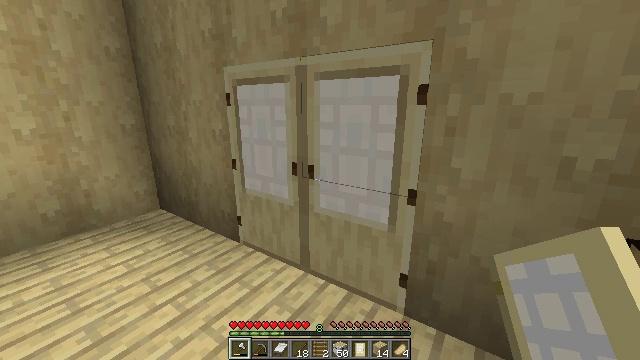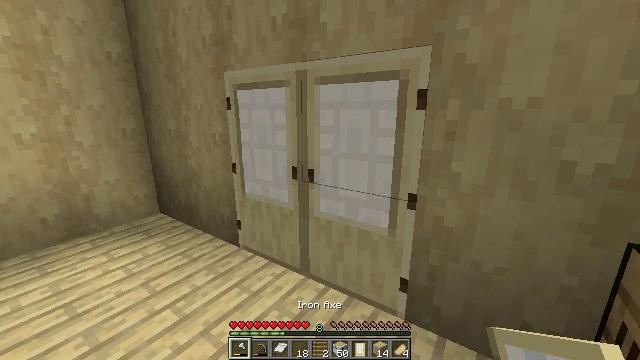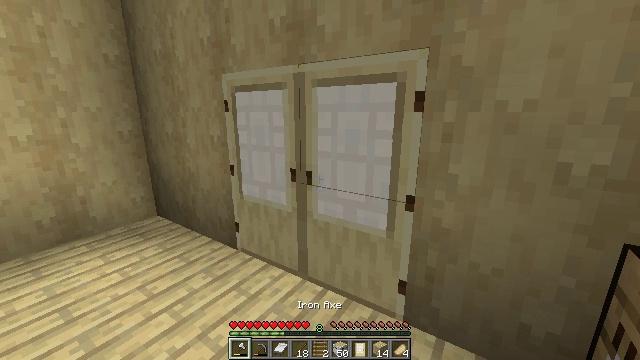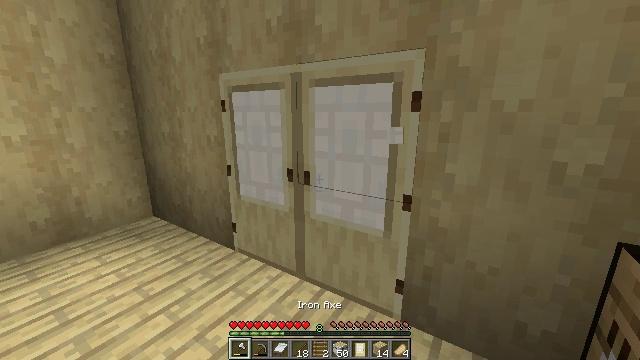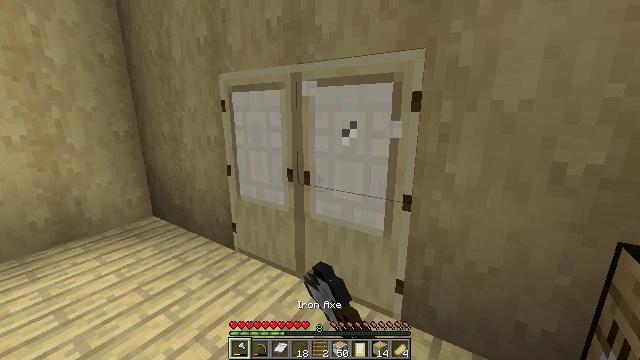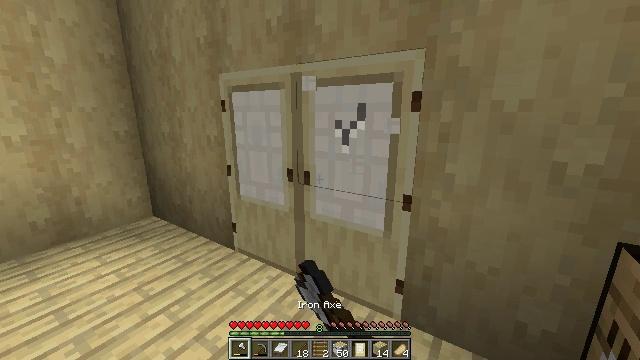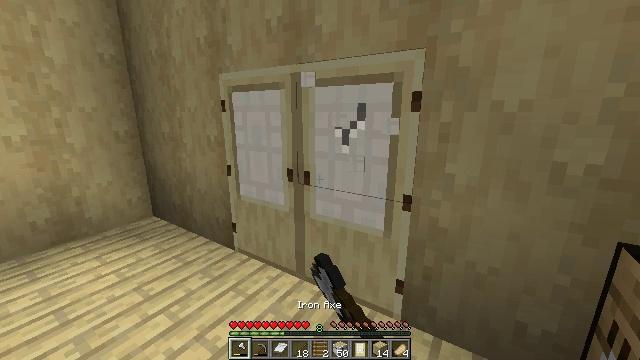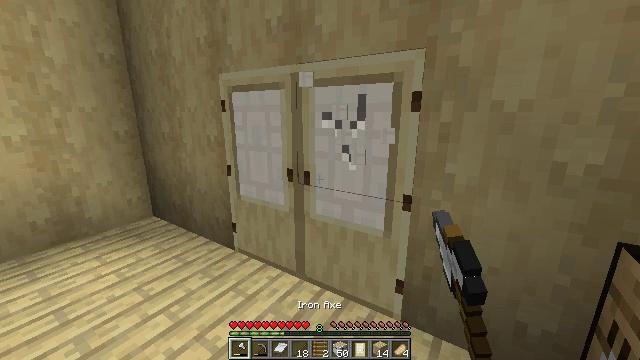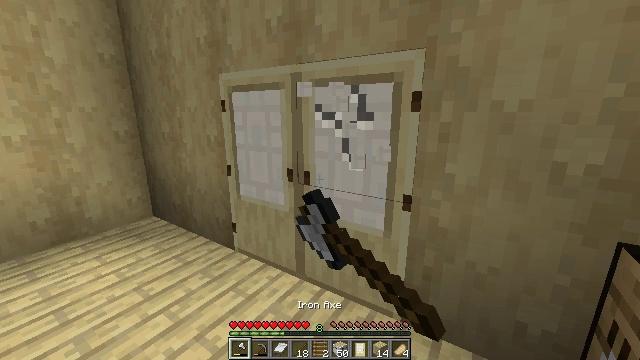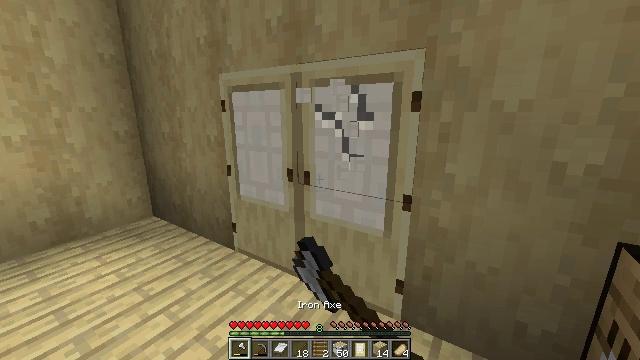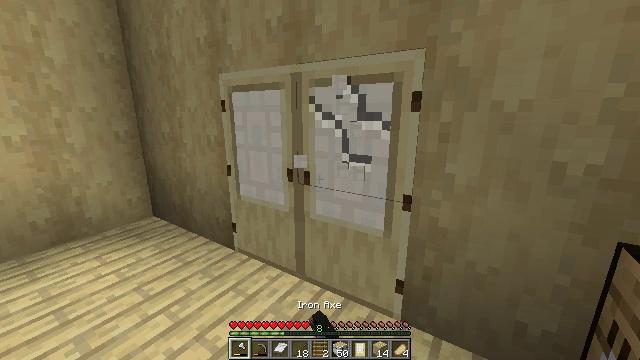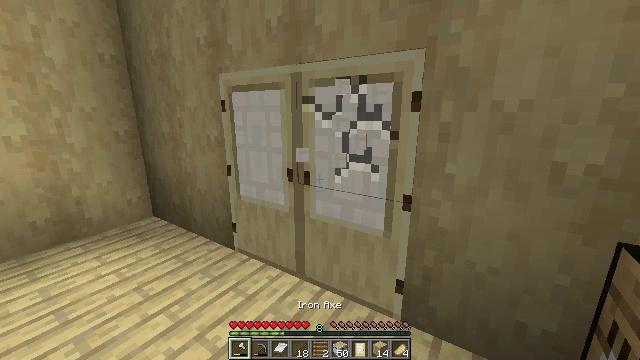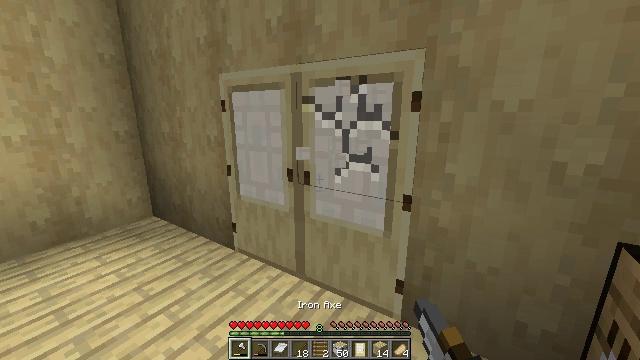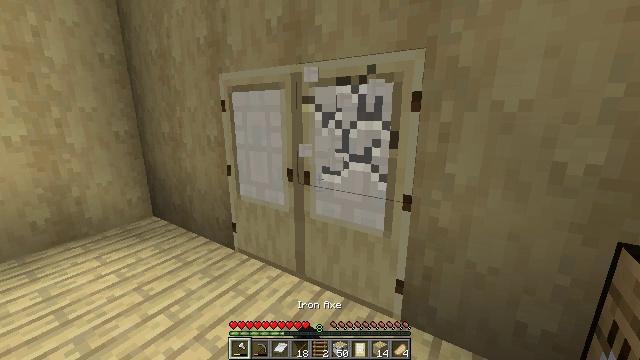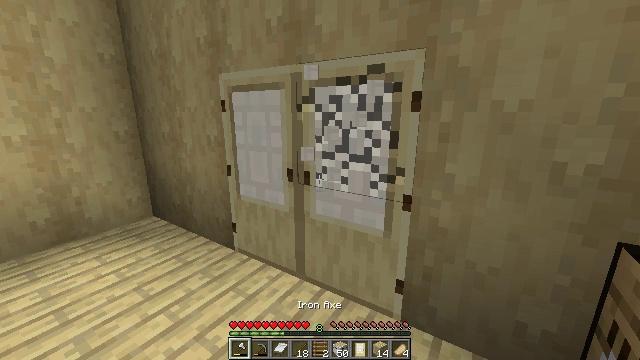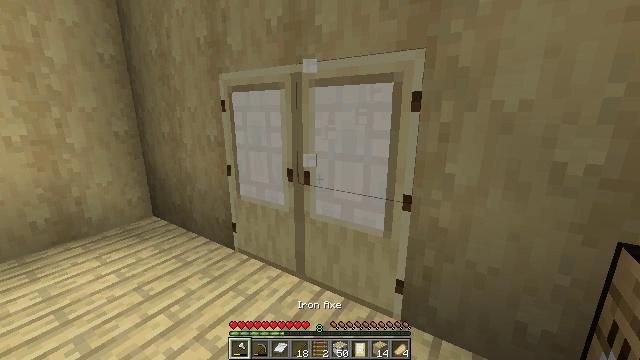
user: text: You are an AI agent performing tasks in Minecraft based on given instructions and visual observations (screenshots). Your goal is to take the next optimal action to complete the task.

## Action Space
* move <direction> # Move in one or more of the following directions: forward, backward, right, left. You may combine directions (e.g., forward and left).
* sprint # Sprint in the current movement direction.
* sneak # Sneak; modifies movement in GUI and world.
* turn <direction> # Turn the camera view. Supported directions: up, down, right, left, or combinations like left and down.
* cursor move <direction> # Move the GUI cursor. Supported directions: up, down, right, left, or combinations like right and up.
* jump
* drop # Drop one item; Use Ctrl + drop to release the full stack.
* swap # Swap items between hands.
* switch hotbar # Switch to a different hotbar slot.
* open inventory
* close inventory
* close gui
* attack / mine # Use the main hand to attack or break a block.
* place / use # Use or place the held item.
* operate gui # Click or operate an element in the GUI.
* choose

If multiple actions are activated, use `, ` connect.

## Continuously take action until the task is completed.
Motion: motion action
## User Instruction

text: Get birch stairs through crafting.
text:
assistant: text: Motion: switch to hotbar 1
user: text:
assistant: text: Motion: switch to hotbar 1
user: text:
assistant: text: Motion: attack / mine
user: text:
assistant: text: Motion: attack / mine
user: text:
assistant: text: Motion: attack / mine
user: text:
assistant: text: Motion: attack / mine
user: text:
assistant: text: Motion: attack / mine
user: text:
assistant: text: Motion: attack / mine
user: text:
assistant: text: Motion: attack / mine
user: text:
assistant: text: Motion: attack / mine
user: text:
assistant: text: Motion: attack / mine
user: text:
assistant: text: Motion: attack / mine
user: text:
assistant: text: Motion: attack / mine
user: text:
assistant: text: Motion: attack / mine
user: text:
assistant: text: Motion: no_op
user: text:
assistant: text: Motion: no_op
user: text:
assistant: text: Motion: turn right
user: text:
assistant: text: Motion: turn right
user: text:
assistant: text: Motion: move forward
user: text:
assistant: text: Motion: move forward, use / place
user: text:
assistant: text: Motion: move forward, use / place
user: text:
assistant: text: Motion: move forward, use / place
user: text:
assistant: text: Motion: move forward
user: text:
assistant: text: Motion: move forward, turn down
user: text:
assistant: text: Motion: move forward, turn down
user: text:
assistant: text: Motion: move forward, turn down
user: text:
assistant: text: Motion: move forward
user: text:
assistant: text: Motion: move forward
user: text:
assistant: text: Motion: move forward, turn right and down
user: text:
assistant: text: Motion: move forward, turn right and down